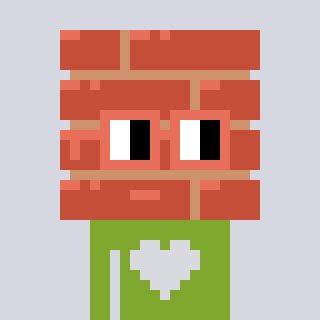
a pixel art character with square orange glasses, a wall-shaped head and a slimegreen-colored body on a cool background